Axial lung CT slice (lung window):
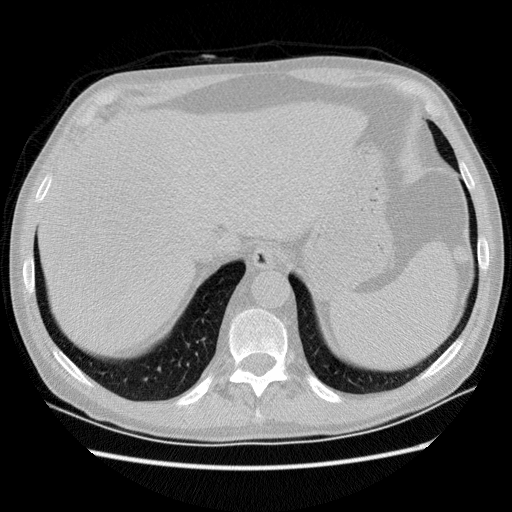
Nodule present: no